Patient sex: M
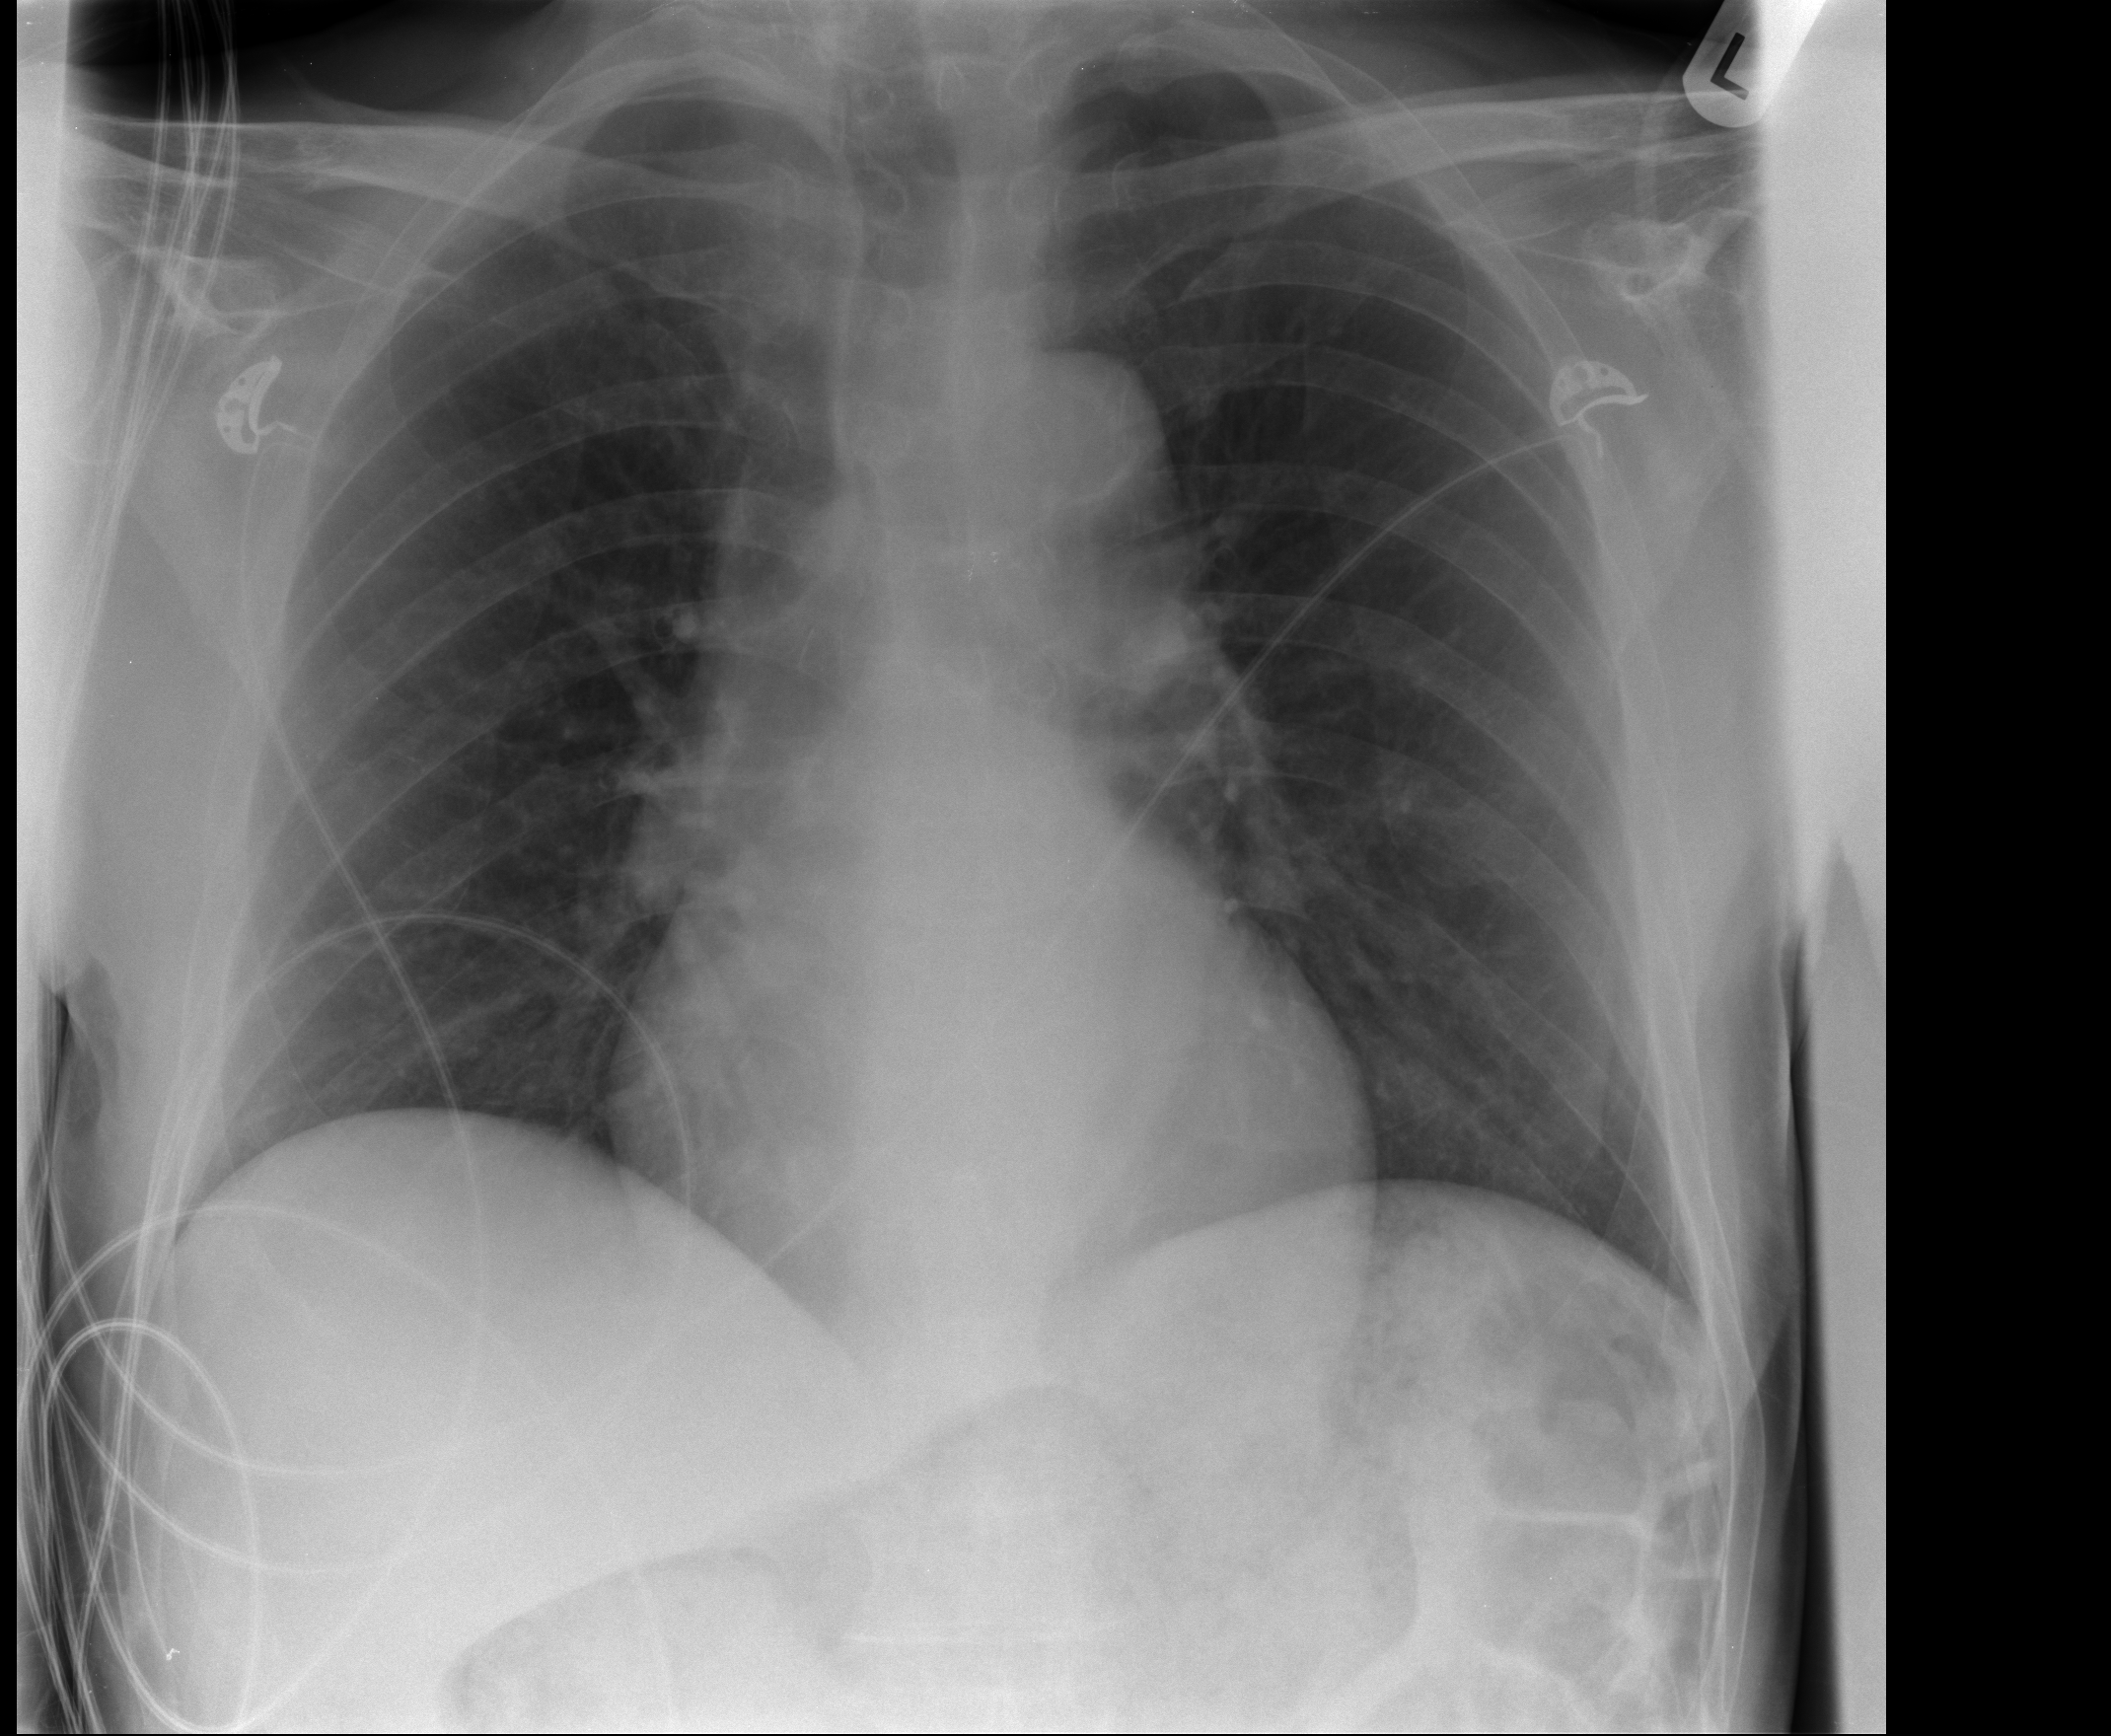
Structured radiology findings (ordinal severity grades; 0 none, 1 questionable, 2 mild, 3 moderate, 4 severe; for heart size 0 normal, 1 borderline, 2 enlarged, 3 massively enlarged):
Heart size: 0
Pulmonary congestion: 1
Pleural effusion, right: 0
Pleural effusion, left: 0
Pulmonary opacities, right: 0
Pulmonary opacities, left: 0
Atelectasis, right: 1
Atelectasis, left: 1